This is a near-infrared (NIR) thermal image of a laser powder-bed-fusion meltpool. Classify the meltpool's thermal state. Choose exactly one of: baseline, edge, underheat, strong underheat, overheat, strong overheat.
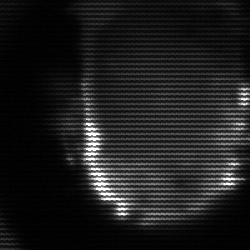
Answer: baseline